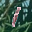
Label: 1